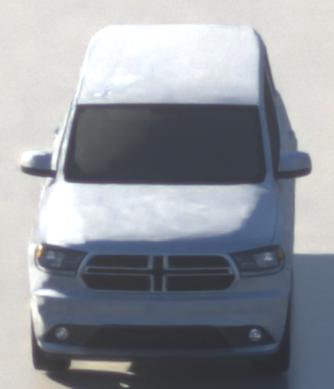
Make: Dodge
Model: Durango
Detailed model: Gen. 3
Model produced from: 2010
Doors: 5
Color: white
Road condition: wet road
Daytime: sunrise or sunset
Contrast: medium contrast